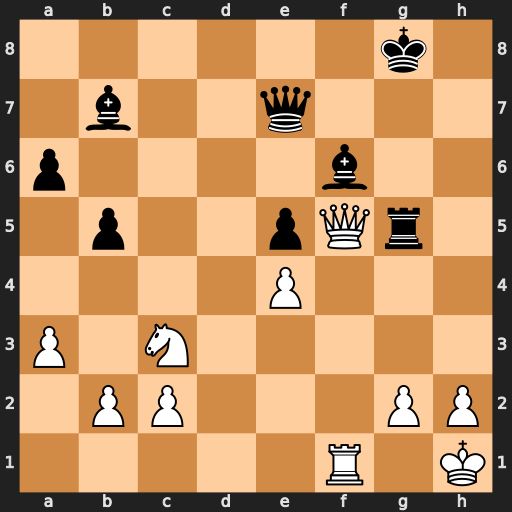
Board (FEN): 6k1/1b2q3/p4b2/1p2pQr1/4P3/P1N5/1PP3PP/5R1K
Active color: w
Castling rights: -
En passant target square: -
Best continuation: Qxf6 Qxf6 Rxf6